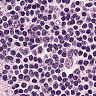
Metastatic tissue present: no